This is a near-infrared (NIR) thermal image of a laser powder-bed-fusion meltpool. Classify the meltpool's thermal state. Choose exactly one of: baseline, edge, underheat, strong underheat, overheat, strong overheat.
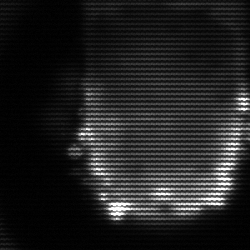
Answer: baseline